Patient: sex F, age 80
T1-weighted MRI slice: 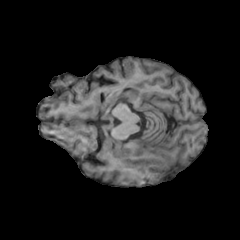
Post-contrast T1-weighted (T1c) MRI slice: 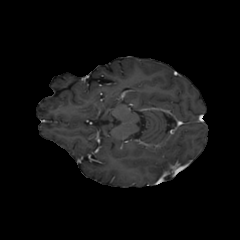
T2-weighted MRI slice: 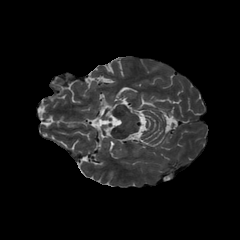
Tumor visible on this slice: no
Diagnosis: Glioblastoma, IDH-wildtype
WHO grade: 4